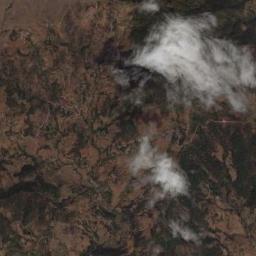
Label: cloud